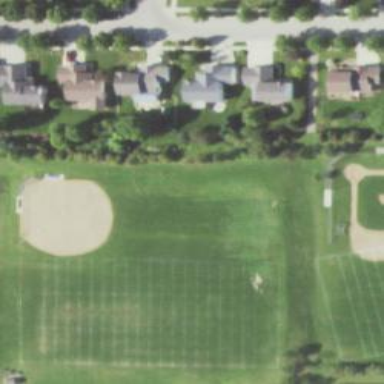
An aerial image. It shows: Baseball pitch for leisure land.